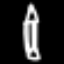
Label: pencil